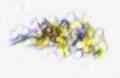
Label: Detritus